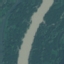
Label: River